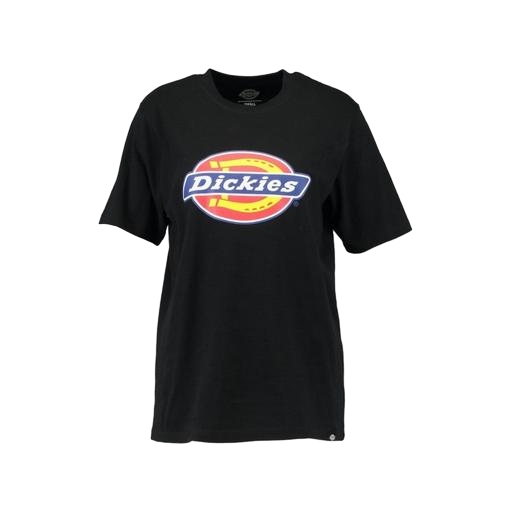
black woman's tee, black women's jersey t-shirt, women's tee, white background